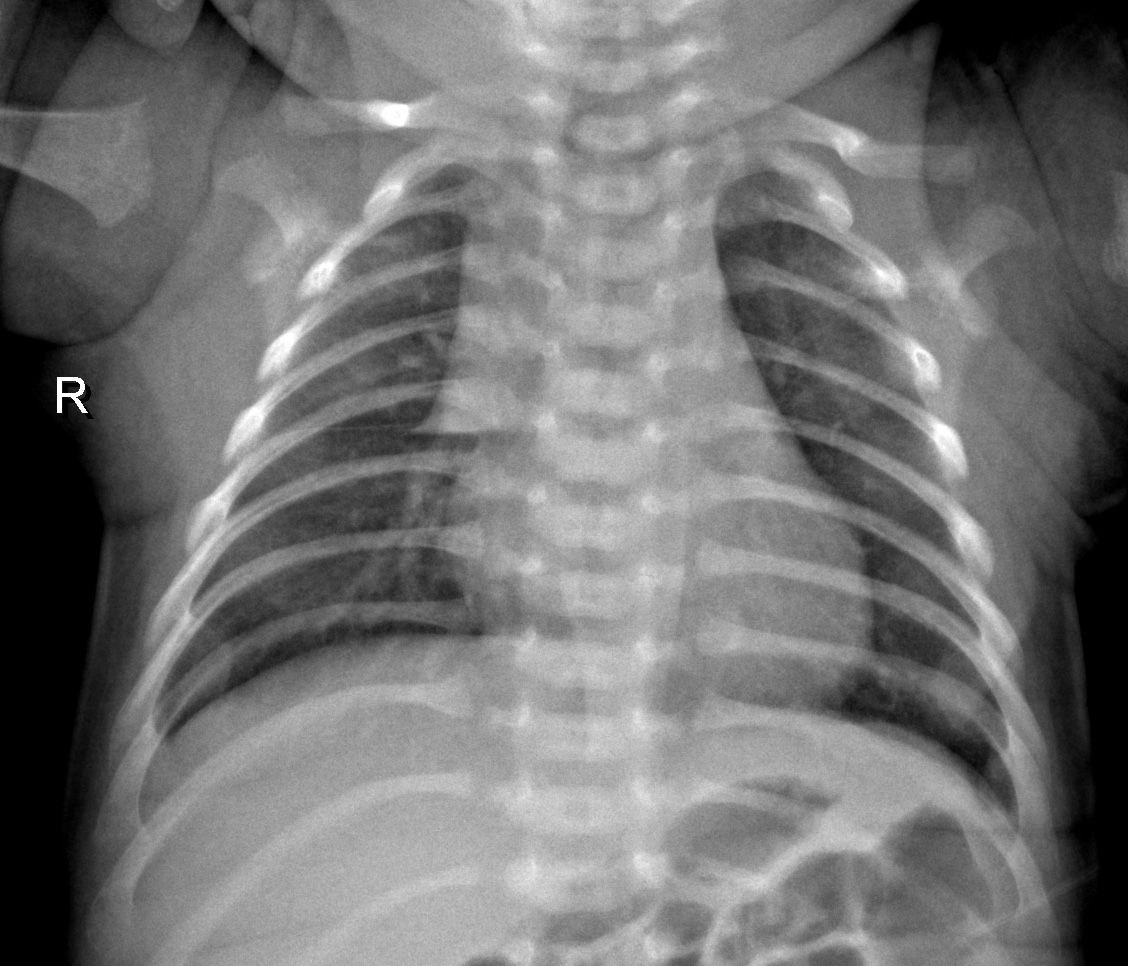
Diagnosis: NORMAL